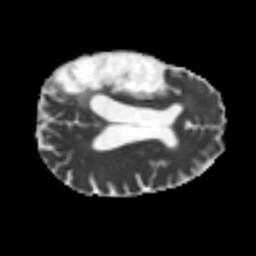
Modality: MD
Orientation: axial
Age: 51
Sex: male
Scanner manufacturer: siemens
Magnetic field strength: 3 T
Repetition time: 4.999 s
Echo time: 0.07946 s